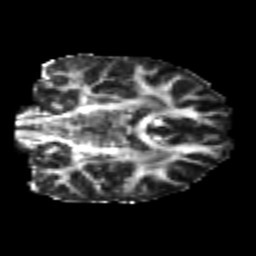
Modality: FA
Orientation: coronal
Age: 24
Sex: male
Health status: healthy
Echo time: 0.074 s